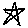
Label: star